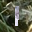
Label: 1